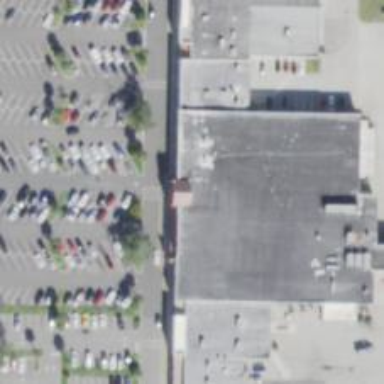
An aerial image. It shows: Supermarket.